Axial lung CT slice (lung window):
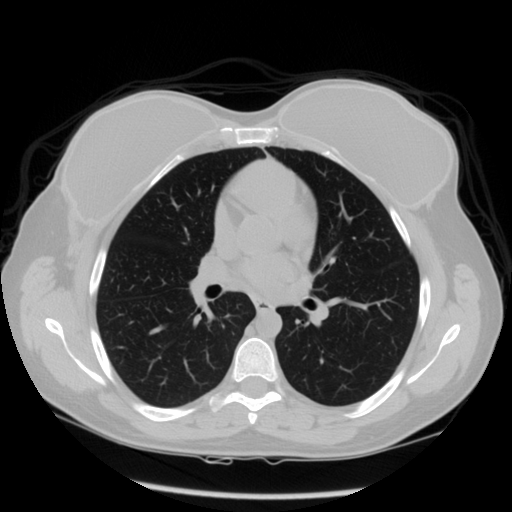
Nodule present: no